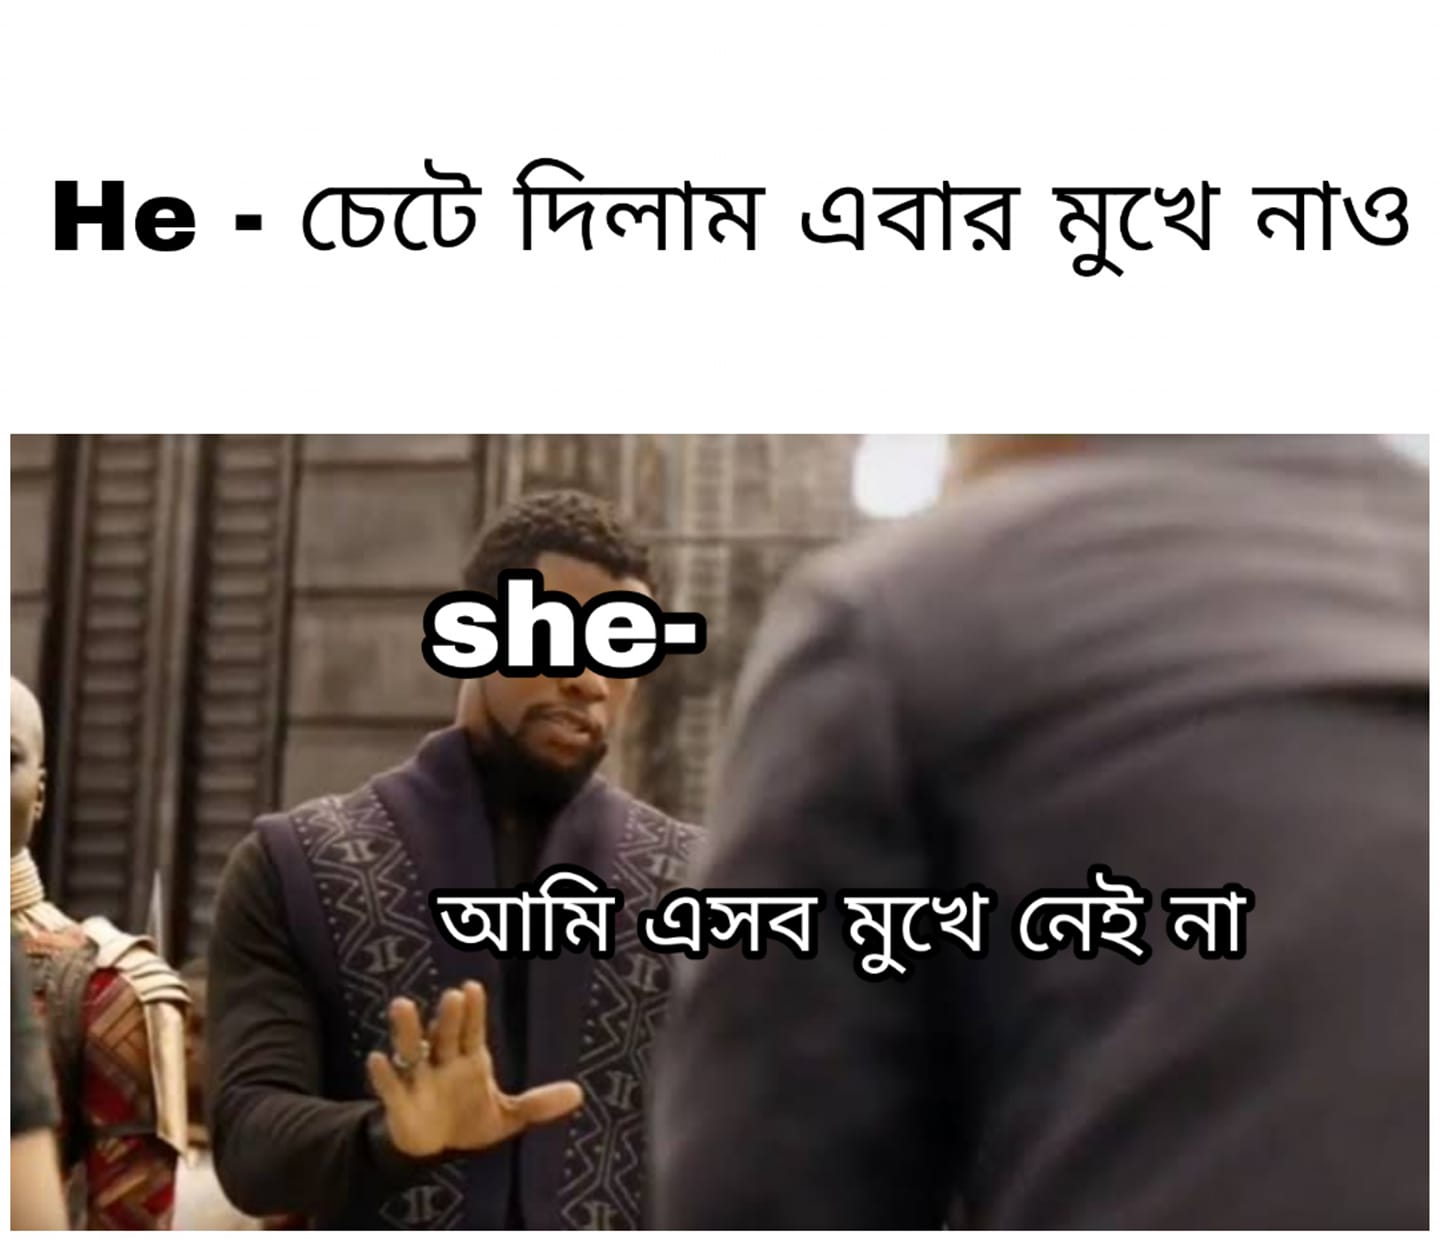
Caption: He -  চেটে দিলাম এবার মুখে নাও       she -   আমি এসব মুখে নেই না
Label: hate